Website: crate-barrel
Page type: payment
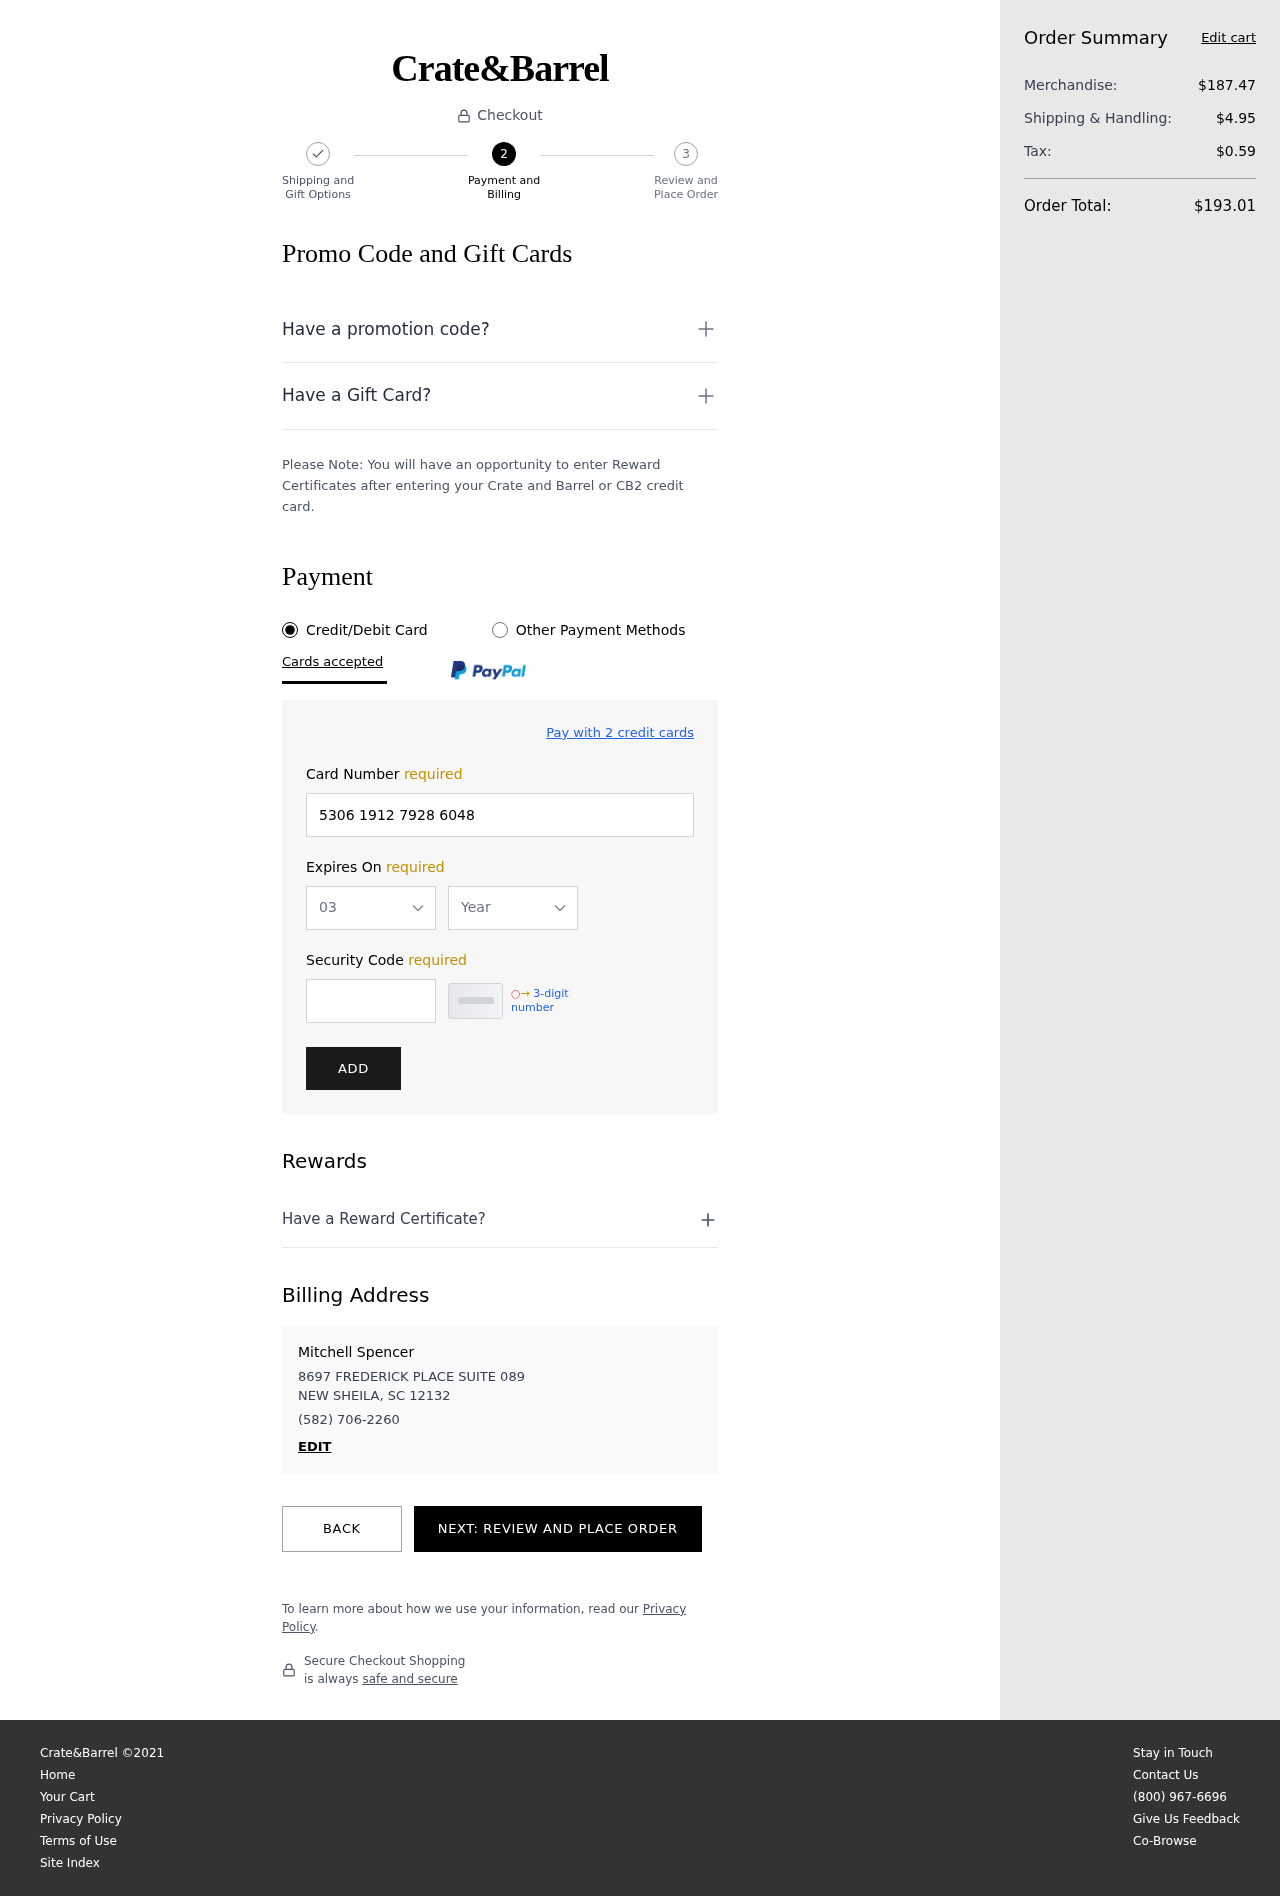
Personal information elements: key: PII_CARD_EXPIRY_MONTH
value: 03
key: PII_CARD_EXPIRY_YEAR
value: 28
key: PII_CITY_STATE_ZIP
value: NEW SHEILA, SC 12132
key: PII_FULLNAME
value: Mitchell Spencer
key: PII_PHONE
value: (582) 706-2260
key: PII_STREET
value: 8697 FREDERICK PLACE SUITE 089
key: PII_CARD_NUMBER
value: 5306 1912 7928 6048
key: PII_CARD_CVV
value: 722
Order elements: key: ORDER_SUBTOTAL
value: $187.47
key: ORDER_SHIPPING_COST
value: $4.95
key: ORDER_TAX
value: $0.59
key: ORDER_TOTAL
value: $193.01